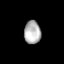
Tissue: lung
Cell type: Endothelial cells
Senescence score: 0.5546
Nuclear area (px): 375
Mean DAPI intensity: 178.917